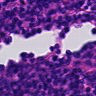
Metastatic tissue present: no